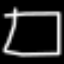
Label: square